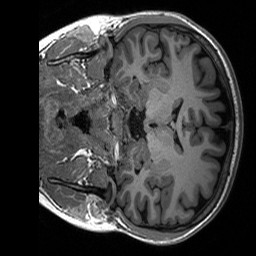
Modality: T1w
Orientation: coronal
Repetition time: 8 s
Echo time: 0.066 s